Question: ### Problem Description
I am creating Android application which contains some Tabs, for doing that I just create "" and select as activity "". As a result I got application which look like image below.

### Question
I want to move these tabs to the bottom of the screen, but don't know how. Can someone tell me how this could be done?
### Source code
'''
package com.vavian.test.actionbar;
import java.util.Locale;
import android.support.v7.app.ActionBarActivity;
import android.support.v7.app.ActionBar;
import android.support.v4.app.Fragment;
import android.support.v4.app.FragmentManager;
import android.support.v4.app.FragmentTransaction;
import android.support.v4.app.FragmentPagerAdapter;
import android.os.Bundle;
import android.support.v4.view.ViewPager;
import android.view.Gravity;
import android.view.LayoutInflater;
import android.view.Menu;
import android.view.MenuItem;
import android.view.View;
import android.view.ViewGroup;
import android.widget.TextView;
public class MainActivity extends ActionBarActivity implements ActionBar.TabListener {
/**
* The {@link android.support.v4.view.PagerAdapter} that will provide
* fragments for each of the sections. We use a {@link FragmentPagerAdapter}
* derivative, which will keep every loaded fragment in memory. If this
* becomes too memory intensive, it may be best to switch to a
* {@link android.support.v4.app.FragmentStatePagerAdapter}.
*/
SectionsPagerAdapter mSectionsPagerAdapter;
/**
* The {@link ViewPager} that will host the section contents.
*/
ViewPager mViewPager;
@Override
protected void onCreate(Bundle savedInstanceState) {
super.onCreate(savedInstanceState);
setContentView(R.layout.activity_main);
// Set up the action bar.
final ActionBar actionBar = getSupportActionBar();
actionBar.setNavigationMode(ActionBar.NAVIGATION_MODE_TABS);
// Create the adapter that will return a fragment for each of the three
// primary sections of the activity.
mSectionsPagerAdapter = new SectionsPagerAdapter(getSupportFragmentManager());
// Set up the ViewPager with the sections adapter.
mViewPager = (ViewPager) findViewById(R.id.pager);
mViewPager.setAdapter(mSectionsPagerAdapter);
// When swiping between different sections, select the corresponding
// tab. We can also use ActionBar.Tab#select() to do this if we have
// a reference to the Tab.
mViewPager
.setOnPageChangeListener(new ViewPager.SimpleOnPageChangeListener() {
@Override
public void onPageSelected(int position) {
actionBar.setSelectedNavigationItem(position);
}
});
// For each of the sections in the app, add a tab to the action bar.
for (int i = 0; i < mSectionsPagerAdapter.getCount(); i++) {
// Create a tab with text corresponding to the page title defined by
// the adapter. Also specify this Activity object, which implements
// the TabListener interface, as the callback (listener) for when
// this tab is selected.
actionBar.addTab(actionBar.newTab()
.setText(mSectionsPagerAdapter.getPageTitle(i))
.setTabListener(this));
}
}
@Override
public boolean onCreateOptionsMenu(Menu menu) {
// Inflate the menu; this adds items to the action bar if it is present.
getMenuInflater().inflate(R.menu.main, menu);
return true;
}
@Override
public boolean onOptionsItemSelected(MenuItem item) {
// Handle action bar item clicks here. The action bar will
// automatically handle clicks on the Home/Up button, so long
// as you specify a parent activity in AndroidManifest.xml.
int id = item.getItemId();
if (id == R.id.action_settings) {
return true;
}
return super.onOptionsItemSelected(item);
}
@Override
public void onTabSelected(ActionBar.Tab tab, FragmentTransaction fragmentTransaction) {
// When the given tab is selected, switch to the corresponding page in
// the ViewPager.
mViewPager.setCurrentItem(tab.getPosition());
}
@Override
public void onTabUnselected(ActionBar.Tab tab, FragmentTransaction fragmentTransaction) {
}
@Override
public void onTabReselected(ActionBar.Tab tab, FragmentTransaction fragmentTransaction) {
}
/**
* A {@link FragmentPagerAdapter} that returns a fragment corresponding to
* one of the sections/tabs/pages.
*/
public class SectionsPagerAdapter extends FragmentPagerAdapter {
public SectionsPagerAdapter(FragmentManager fm) {
super(fm);
}
@Override
public Fragment getItem(int position) {
// getItem is called to instantiate the fragment for the given page.
// Return a PlaceholderFragment (defined as a static inner class
// below).
return PlaceholderFragment.newInstance(position + 1);
}
@Override
public int getCount() {
// Show 3 total pages.
return 3;
}
@Override
public CharSequence getPageTitle(int position) {
Locale l = Locale.getDefault();
switch (position) {
case 0:
return getString(R.string.title_section1).toUpperCase(l);
case 1:
return getString(R.string.title_section2).toUpperCase(l);
case 2:
return getString(R.string.title_section3).toUpperCase(l);
}
return null;
}
}
/**
* A placeholder fragment containing a simple view.
*/
public static class PlaceholderFragment extends Fragment {
/**
* The fragment argument representing the section number for this
* fragment.
*/
private static final String ARG_SECTION_NUMBER = "section_number";
/**
* Returns a new instance of this fragment for the given section number.
*/
public static PlaceholderFragment newInstance(int sectionNumber) {
PlaceholderFragment fragment = new PlaceholderFragment();
Bundle args = new Bundle();
args.putInt(ARG_SECTION_NUMBER, sectionNumber);
fragment.setArguments(args);
return fragment;
}
public PlaceholderFragment() {
}
@Override
public View onCreateView(LayoutInflater inflater, ViewGroup container,
Bundle savedInstanceState) {
View rootView = inflater.inflate(R.layout.fragment_main, container,
false);
return rootView;
}
}
}
'''
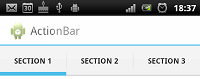
Answer: I would imagine you want to make your Android app look more like an iOS device. As Pozzo Apps said, I would highly advise you to not do this, as it goes strictly against the Android Design Guidelines.
If you feel that you and there is , then you can use <URL> to help you.